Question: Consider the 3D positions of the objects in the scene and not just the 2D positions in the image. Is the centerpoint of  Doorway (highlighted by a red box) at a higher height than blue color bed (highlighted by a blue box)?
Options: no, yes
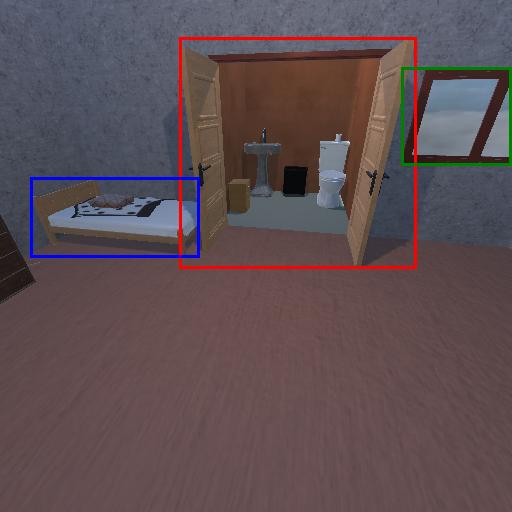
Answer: no